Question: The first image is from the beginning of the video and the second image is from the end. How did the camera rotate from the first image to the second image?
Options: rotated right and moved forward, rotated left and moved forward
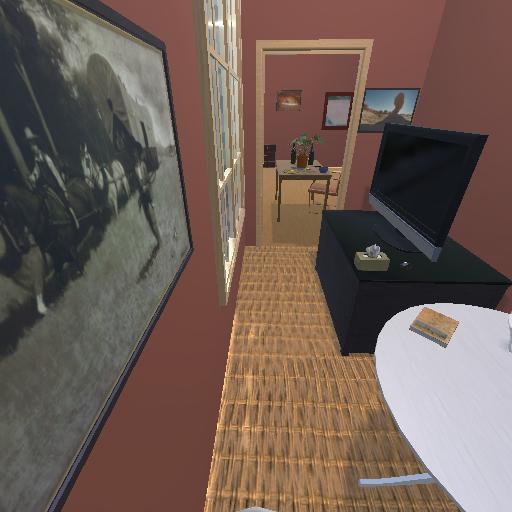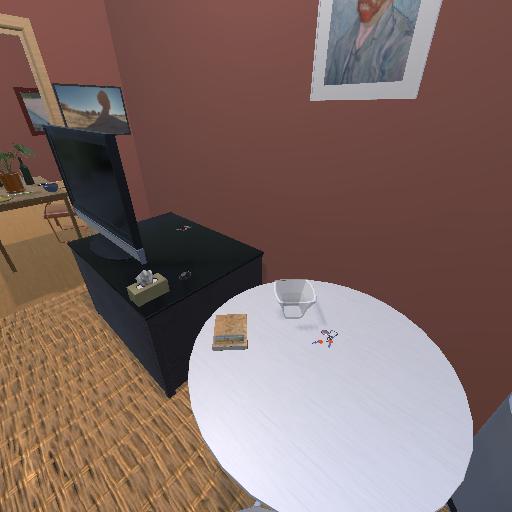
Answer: rotated right and moved forward